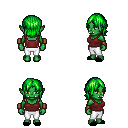
a pixel art fantasy rpg character, female body template, orc, green skin, maroon pirate shirt, white pants, green long bangs hairstyle, leather bracers, black slippers, four views (front, back, left, right), 2x2 character sprite sheet, small pixel art, hard edges, no anti-aliasing